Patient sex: F
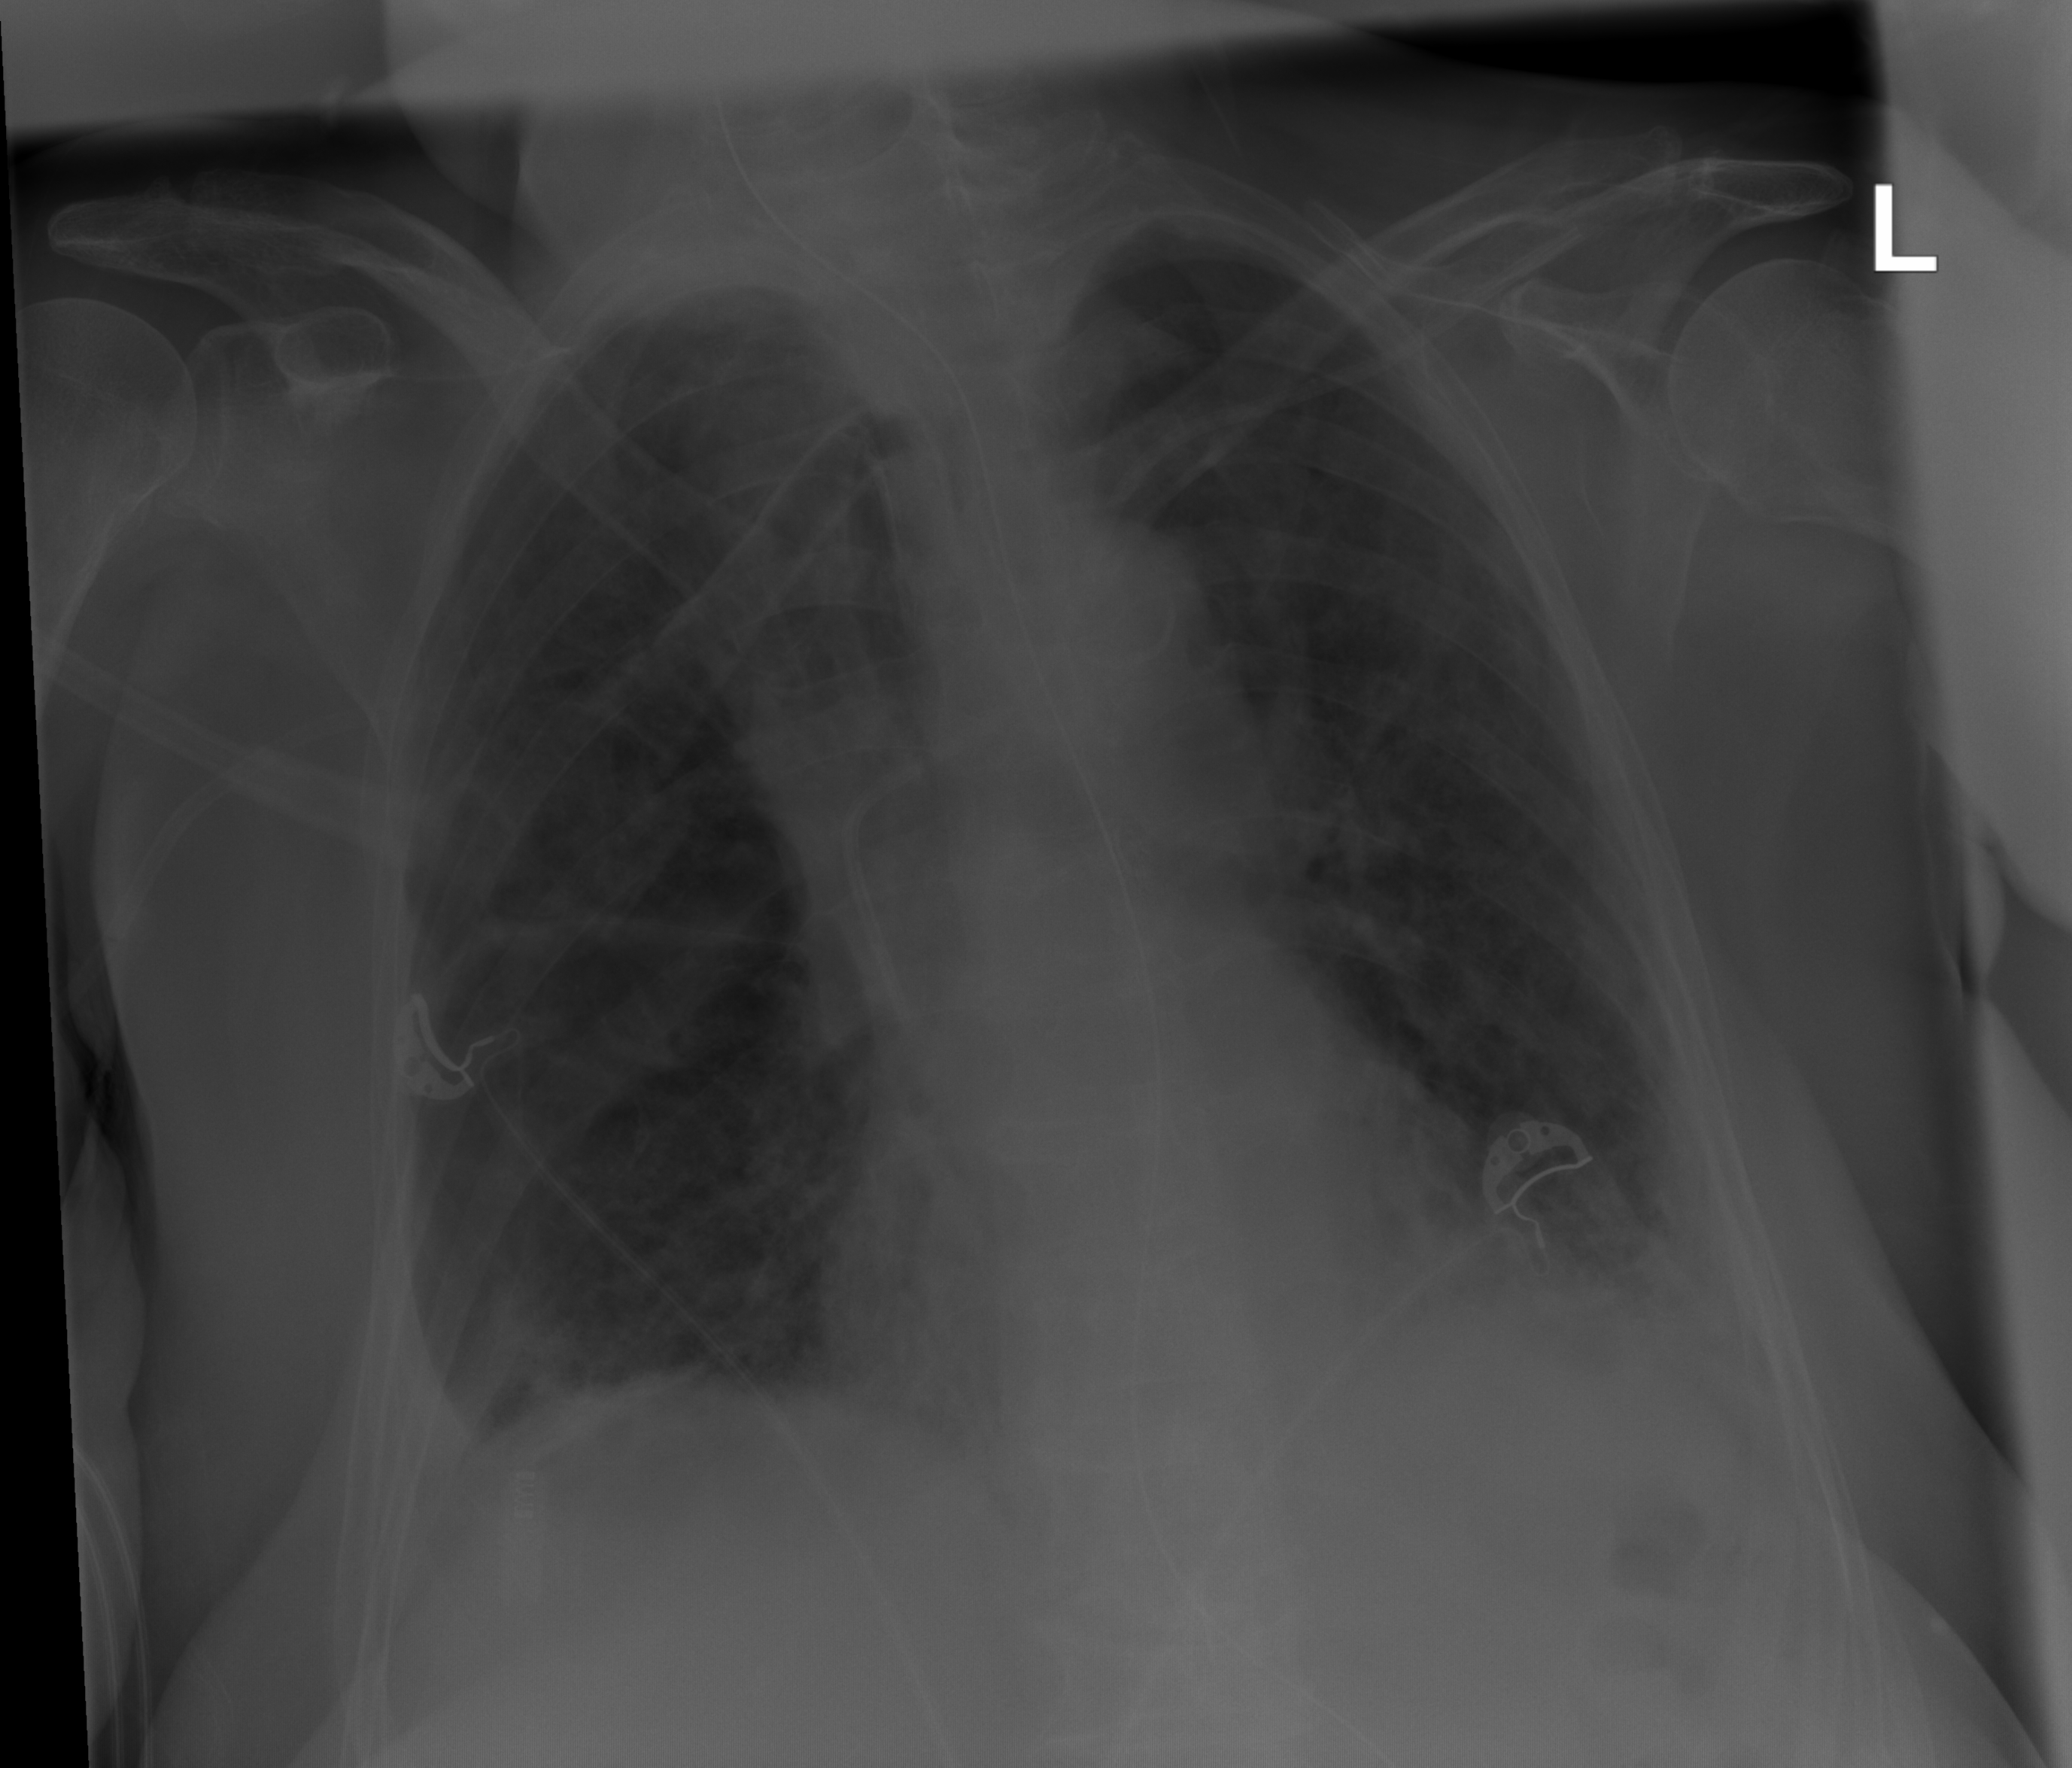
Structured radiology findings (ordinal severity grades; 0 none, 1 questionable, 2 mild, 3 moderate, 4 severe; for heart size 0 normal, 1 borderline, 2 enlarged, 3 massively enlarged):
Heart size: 0
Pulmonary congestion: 2
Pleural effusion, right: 2
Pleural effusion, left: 2
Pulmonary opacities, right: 2
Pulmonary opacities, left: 2
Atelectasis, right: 0
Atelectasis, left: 0